Interaction volume radius: 10 \u00c5
Interaction volume height: 20 \u00c5
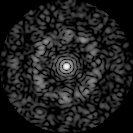
Disorder parameter: 0.7559